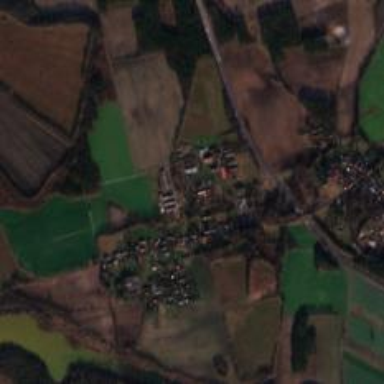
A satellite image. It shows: Village.